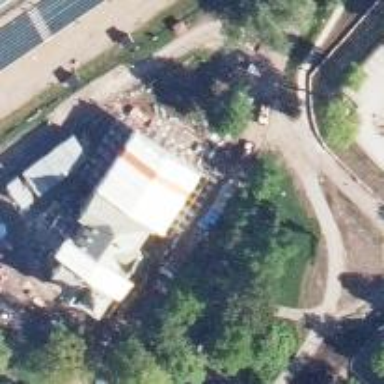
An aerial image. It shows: Museum housed in building.